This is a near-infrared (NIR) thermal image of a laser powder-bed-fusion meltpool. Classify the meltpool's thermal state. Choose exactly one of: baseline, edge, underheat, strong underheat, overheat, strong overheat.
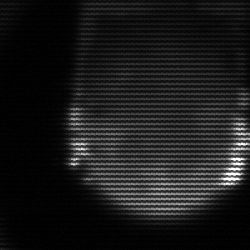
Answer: edge